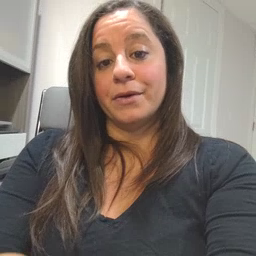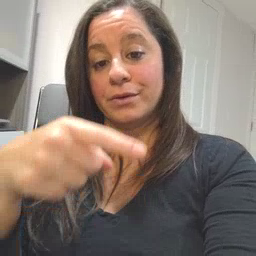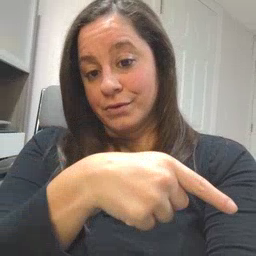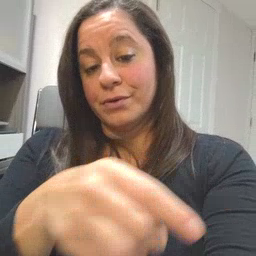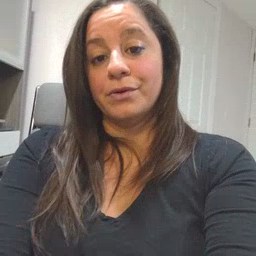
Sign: hesheit